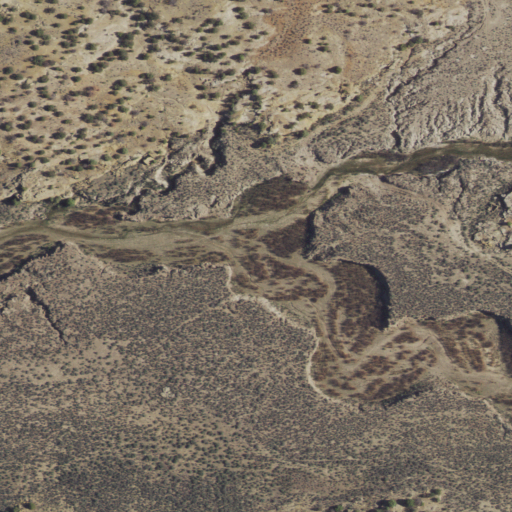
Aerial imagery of valley in New Mexico named Lapis Canyon containing only shrub